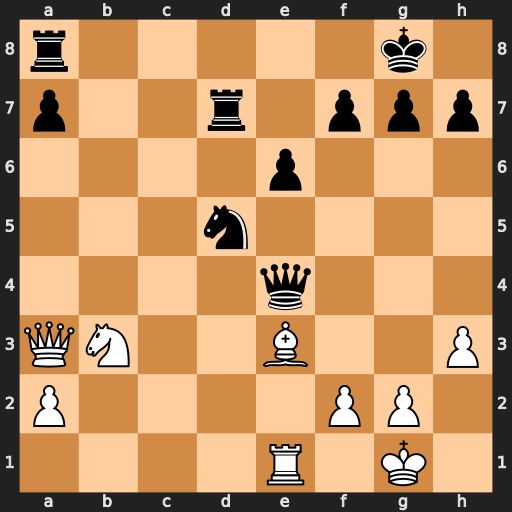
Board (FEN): r5k1/p2r1ppp/4p3/3n4/4q3/QN2B2P/P4PP1/4R1K1
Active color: w
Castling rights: -
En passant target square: -
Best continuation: Nc5 Qb4 Qxb4